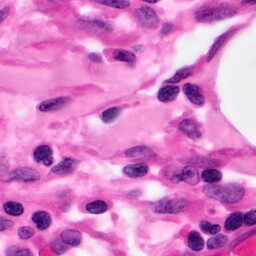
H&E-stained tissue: Pancreatic